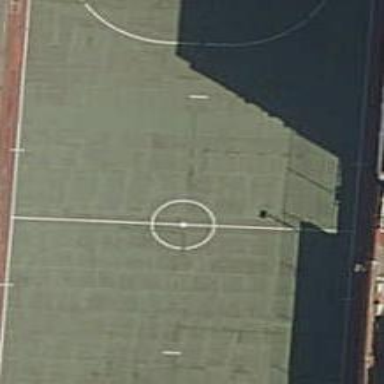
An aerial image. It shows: Futsal pitch for leisure.